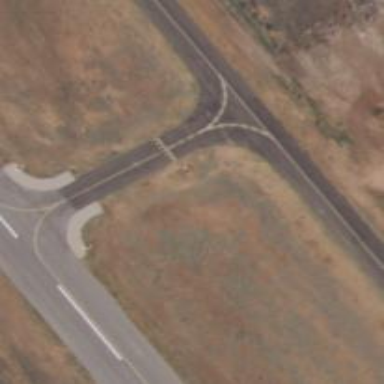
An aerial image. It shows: Asphalt taxiway in the airport.